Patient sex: M
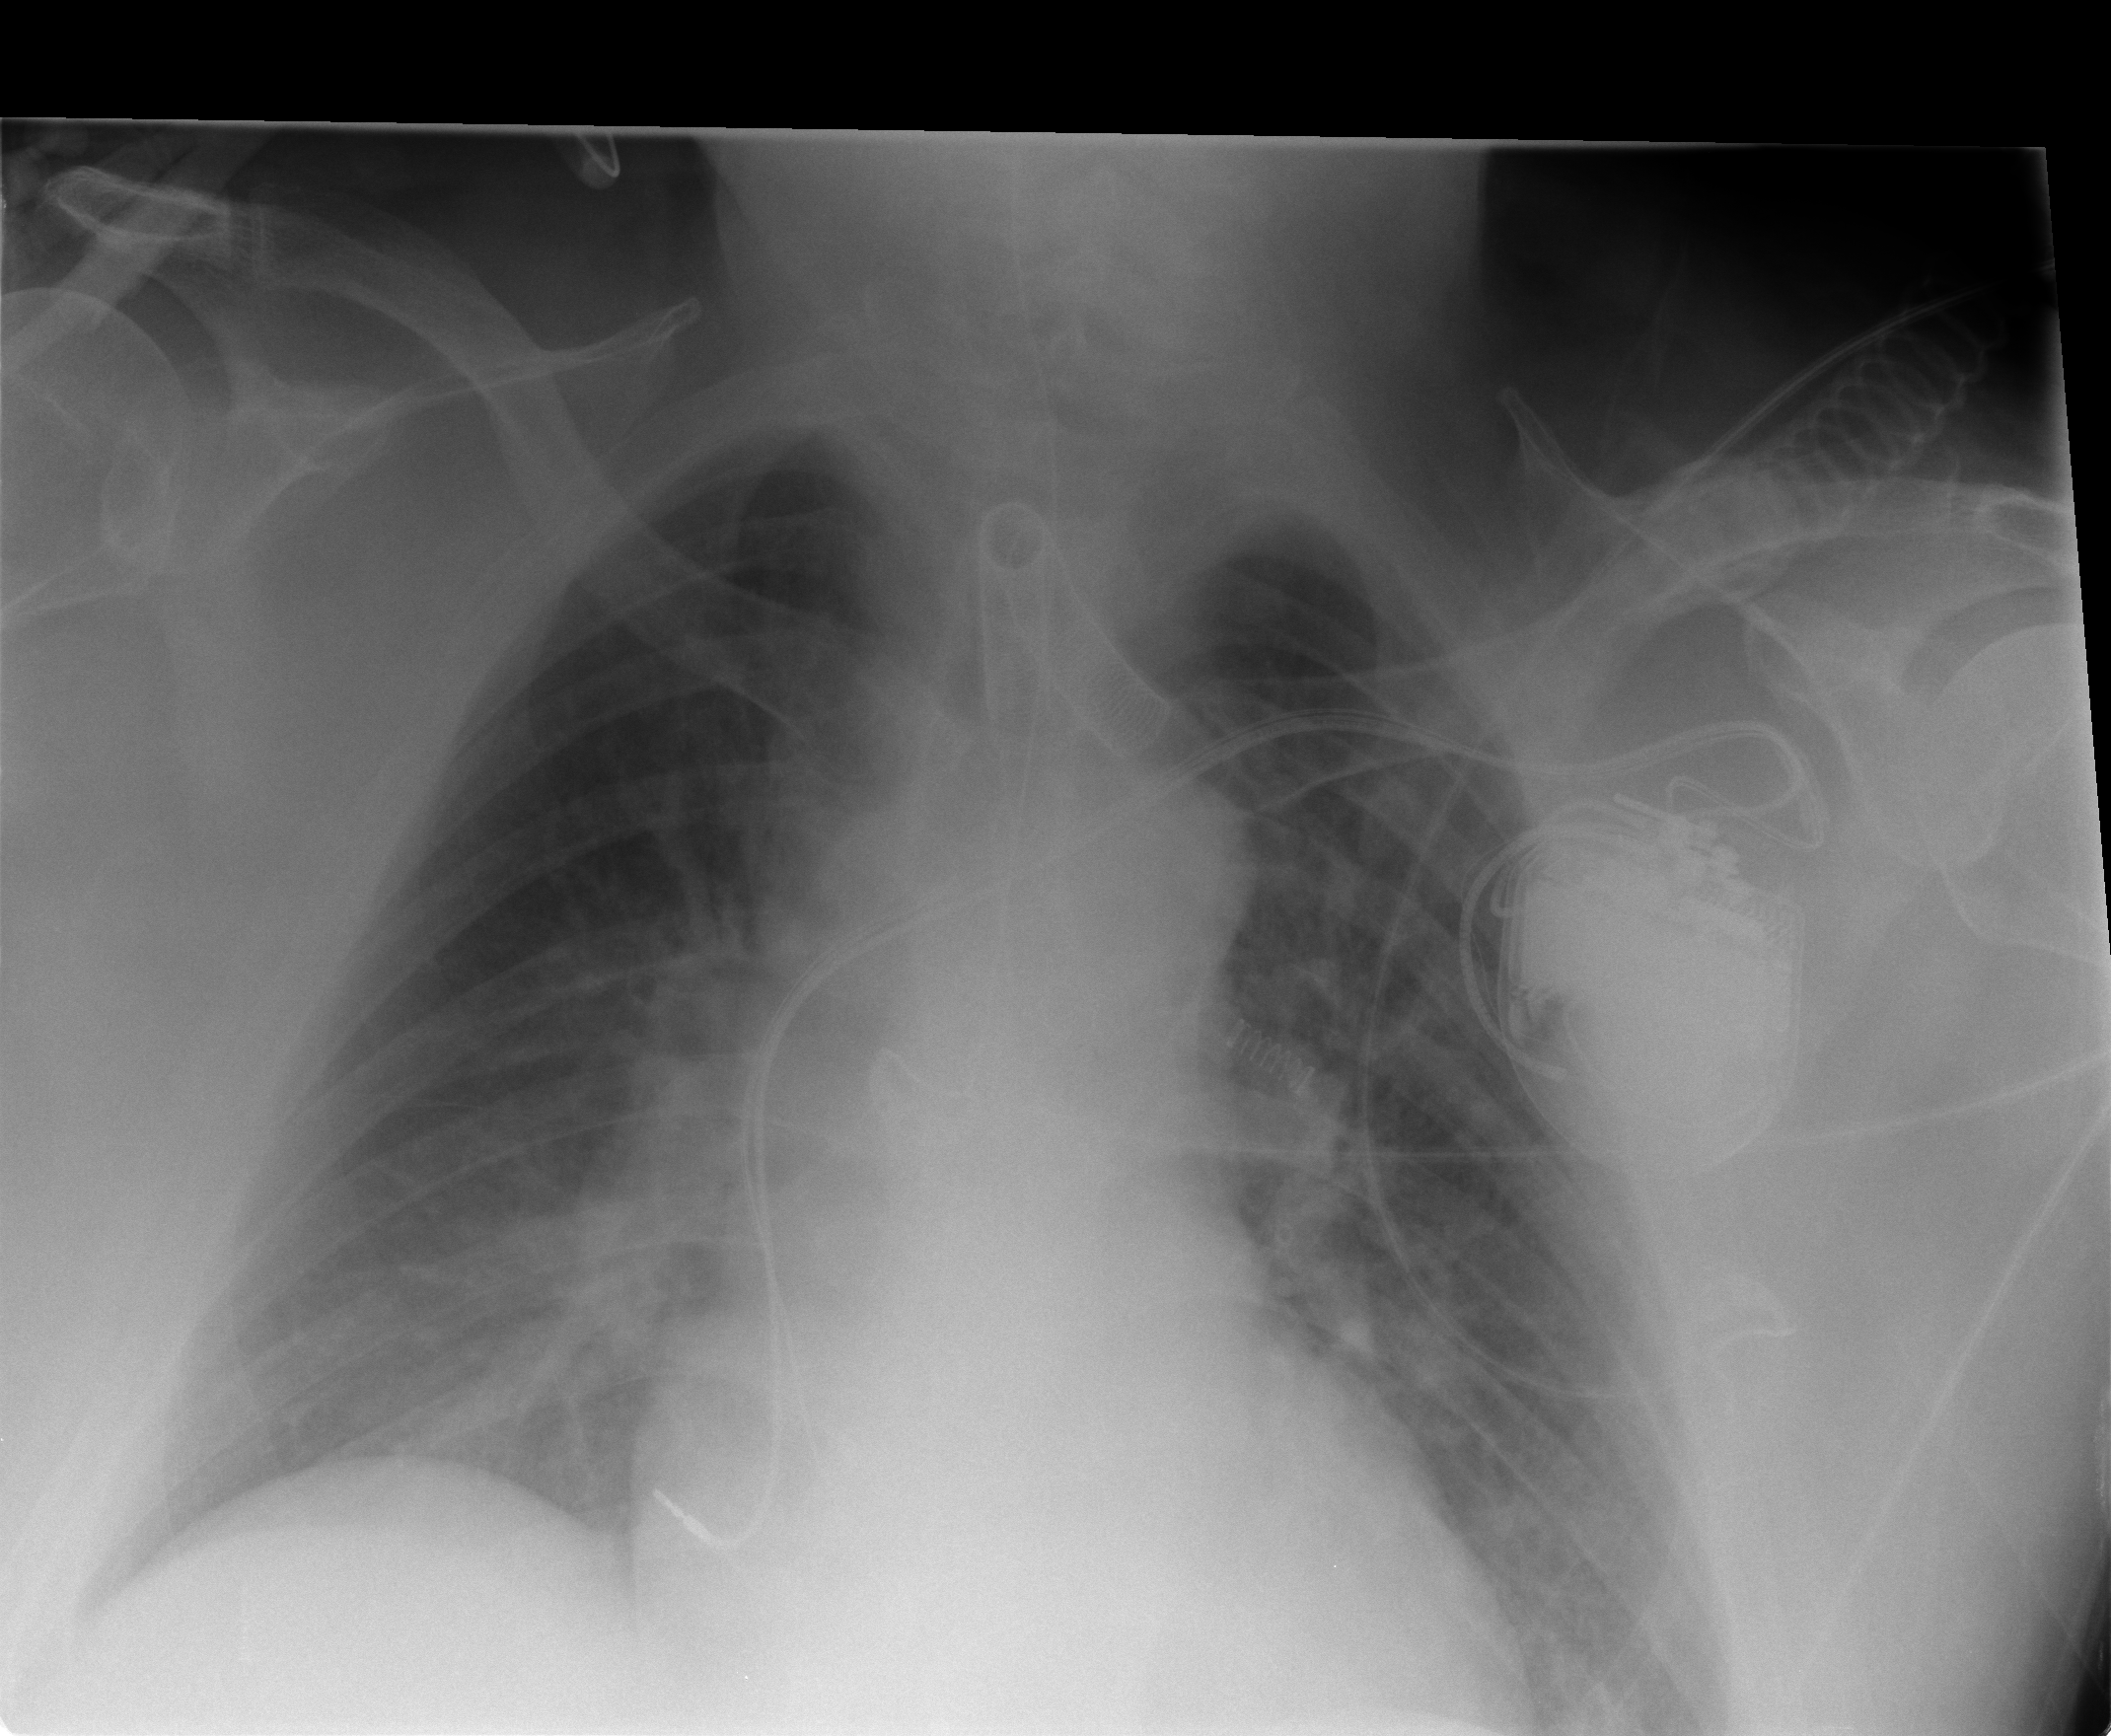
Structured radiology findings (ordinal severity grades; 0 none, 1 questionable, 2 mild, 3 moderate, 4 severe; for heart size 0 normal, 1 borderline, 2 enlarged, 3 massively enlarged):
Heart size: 0
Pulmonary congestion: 0
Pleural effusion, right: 0
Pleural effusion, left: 0
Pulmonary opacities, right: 2
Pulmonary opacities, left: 2
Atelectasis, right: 0
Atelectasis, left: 0